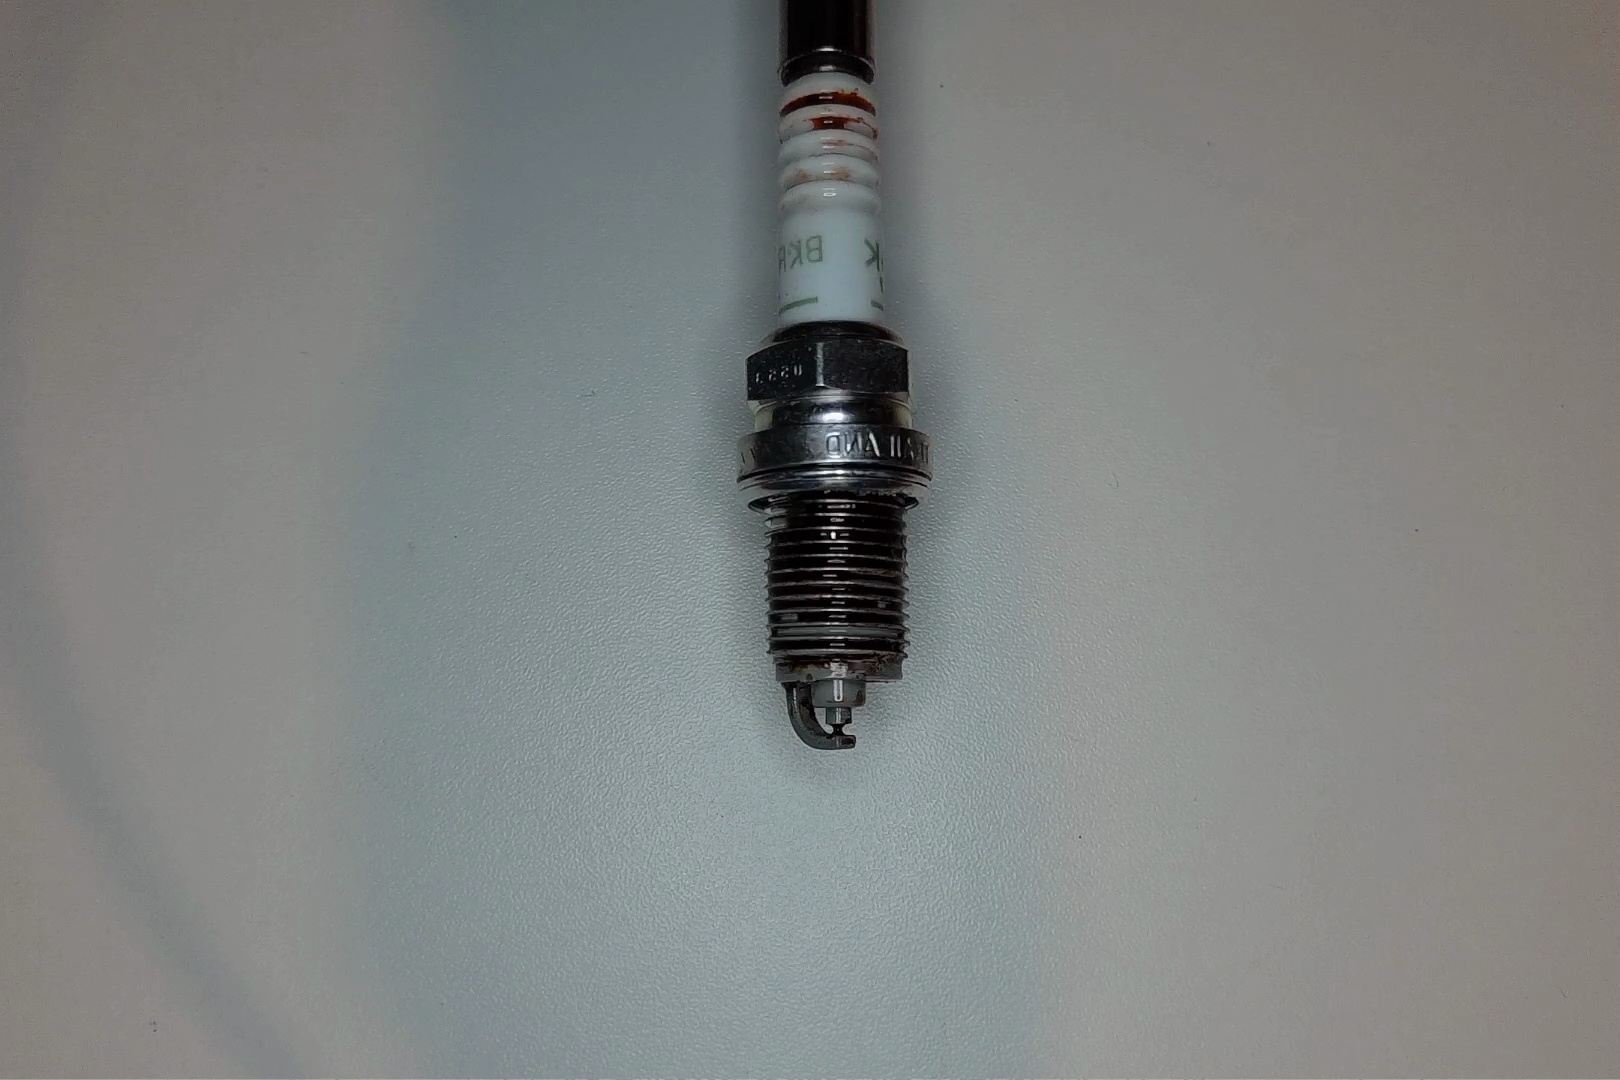
Label: anomaly